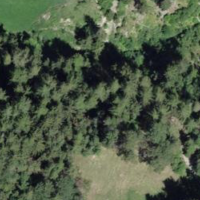
EUNIS habitat code: 44
Species observed at this site:
Rupicapra rupicapra
Capreolus capreolus
Periparus ater